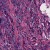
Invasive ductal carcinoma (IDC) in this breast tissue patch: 1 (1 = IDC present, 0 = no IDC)